Brain MRI, t1w sequence, axial 2D slice.
Patient: age 42, sex F, weight 78 kg, height 1.78 m
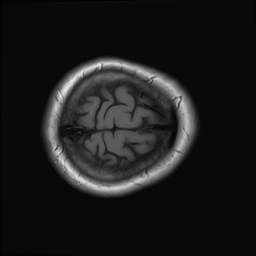